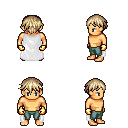
a pixel art fantasy rpg character, male body template, human, tanned skin, white cape, teal pants, white blonde short bangs hairstyle, gold gloves, four views (front, back, left, right), 2x2 character sprite sheet, small pixel art, hard edges, no anti-aliasing